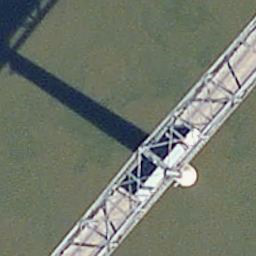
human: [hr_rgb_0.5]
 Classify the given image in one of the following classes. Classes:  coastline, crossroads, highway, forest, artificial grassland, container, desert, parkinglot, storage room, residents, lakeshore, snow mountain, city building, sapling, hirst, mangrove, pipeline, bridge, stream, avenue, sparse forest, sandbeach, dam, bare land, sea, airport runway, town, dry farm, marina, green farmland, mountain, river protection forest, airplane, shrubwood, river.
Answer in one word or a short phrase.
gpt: bridge